Question: I have a Userform which contains the following values that you can fill in:
'''
TextBoxLopnummer.Value
TextBoxFragestallare.Value
TextBoxMottagare.Value
TextBoxDatum.Value
'''
Picture:

When somebody fills in the date value : 'TextBoxDatum.Value' I want to search this value in the whole workbook and paste the whole row in which that cell is, inside of Sheet "Lagg in Arende" cell A15. Note that this value can be in diffrent sheets in the workbook and appear several times inside of the same sheet. So in Cell A15 and below there can be alot of rows.
I have started implementing this a bit but I honestly dont have any idea on how to finish it:
'''
'in the rows below I wanna write so that ".Value=copies the value from the sheets where it finds eg. the date".
emptyRow = WorksheetFunction.CountA(ws.Range("A:A")) + 14
Cells(emptyRow, 1).Value =
Cells(emptyRow, 2).Value =
Cells(emptyRow, 3).Value =
Cells(emptyRow, 4).Value =
Cells(emptyRow, 5).Value =
Cells(emptyRow, 6).Value =
Cells(emptyRow, 7).Value =
Cells(emptyRow, 8).Value =
'''
Note that you can search for more then the date at the same time, there are 4 criterias that you can search on, see the picture above. When you fill in 2 criterias then the code should match these two with the row in the entire workbook that has the same criterias and copy that row, etc.
Also TextBoxLopnummer will always be in cell A2 and downwards in the sheets where its being searched in. TextBoxFragestallare in cell B2, TextBoxMottagare in cell C2, TextBoxDatum in cell D2.
How can I continue with solving my issue?
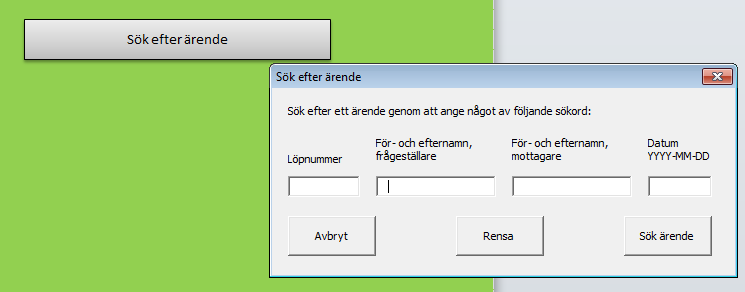
Answer: This is going to get you most of the way to what you are trying to do. Based on the comments in your original question I believe this is what you need.
- Have a click event for the search button on the UserForm code. In the example, it's Button1. Name it according to your own needs.- Clear the target sheet before each run (per requests)- Set an array from the textbox values where the index of each value matches the column number to search- Loop through each worksheet, except the target sheet.- One row at a time, compare the value of the appropriate column to the array index that matches it.- If a match is found, the "match" variable is set to true- Loop through the rest of the TextBoxes values from the array, if ANY of them don't match, the "match" variable is set to false, and break the loop over the Textboxes as a fail. - If "match" is true by the end of the loop through the ROW of the Searched worksheet, columns 1 to 8 get looped through, setting the values from the searched sheet to the target Sheet.- Next Row Finish loop- Next Worksheet finish loop
- You might have to do some conversions of dates, but if the dates on the sheets are in the same format as the dates on the user form, it should work.- Numbers might provide similar issues if the text in the sheet has a 0.0 or varying decimal places. - If any issues like this occur, just use your Locals Window and step through your code to see it execute. The likely error you'd receive for something like that would be a type mismatch. By debugging with the Locals window, you will know which specific values need formatted in order to compare them with the text box. Put a break point if stepping through is too long.
comment with problems.
'''
Private Sub button1_click()
Dim ws As Worksheet
Dim lastRow As Long, lRow As Long, tRow As Long
Dim tempValue As String
Dim targetSheet As String
Dim tempList(1 To 4) As String
Dim i As Long
Dim match As Boolean
match = False
'Set TargetSheet and clear the previous contents
targetSheet = "Lagg in Arende"
tRow = 15
lastRow = Sheets(targetSheet).Range("A" & Rows.count).End(xlUp).row
Sheets(targetSheet).Range("A15:H" & lastRow).ClearContents
'Set an array of strings, based on the index matching the column to search for each
tempList(1) = TextBoxLopnummer.Text 'Column "A" (1)
tempList(2) = TextBoxFragestallare.Text 'Column "B" (2)
tempList(3) = TextBoxMottagare.Text 'Column "C" (3)
tempList(4) = TextBoxDatum.Text 'Column "D" (4)
'Search through each worksheet
For Each ws In Worksheets
If ws.name <> targetSheet Then
'Get last row of sheet
lastRow = ws.Range("A" & Rows.count).End(xlUp).row
'Search through the sheet
For lRow = 2 To lastRow
'Using the array of values from the TextBoxes,
'Each column number matches the index of the array.
'Only testing the array values that have text in them,
'If any don't match the loop is broken and returns to main search.
For i = 1 To 4
If tempList(i) <> "" Then
If ws.Cells(lRow, i).Text = tempList(i) Then
match = True
Else
match = False
Exit For 'If any of the values is false, exit i loop
End If
End If
Next i
'If there was a match, copy the data from Searched ws to targetSheet
If match = True Then
'Get the first Empty row on target sheet
For lCol = 1 To 8
Sheets(targetSheet).Cells(tRow, lCol).Value = ws.Cells(lRow, lCol).Value
Next lCol
tRow = tRow + 1
End If
Next lRow
End If
Next ws
End Sub
'''